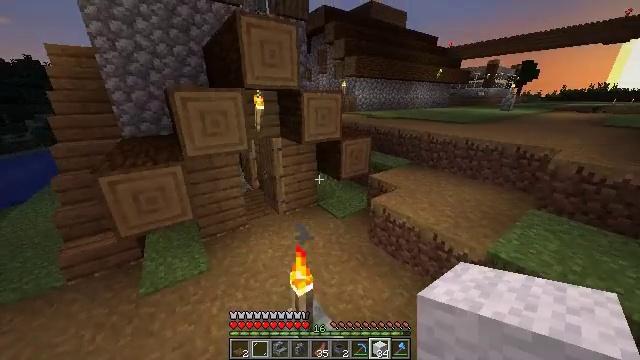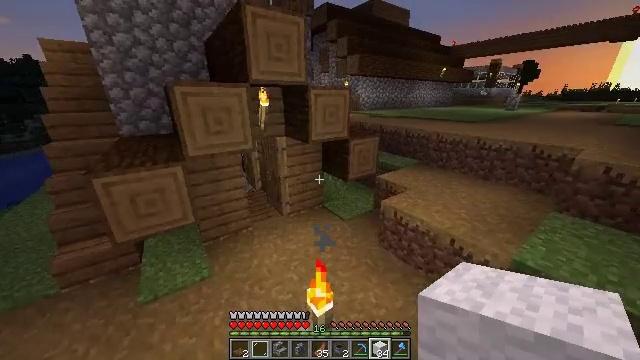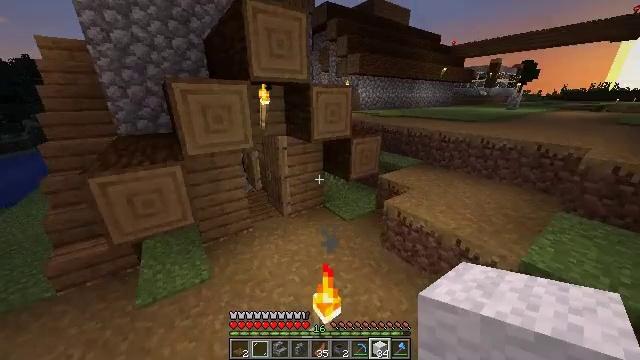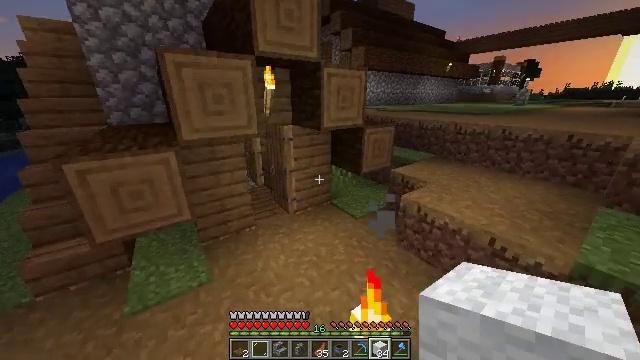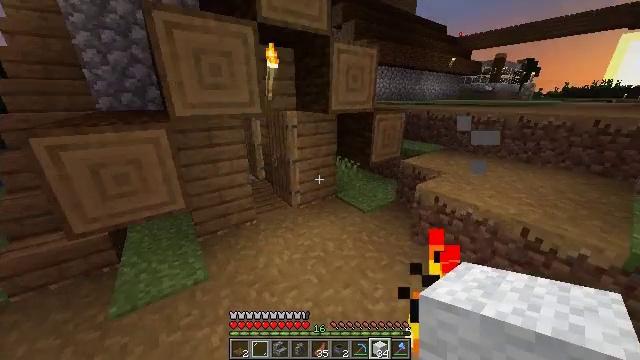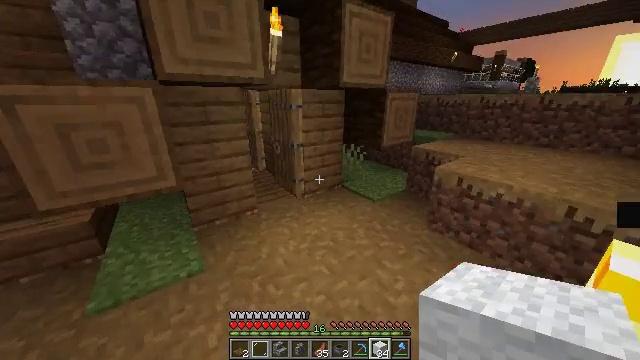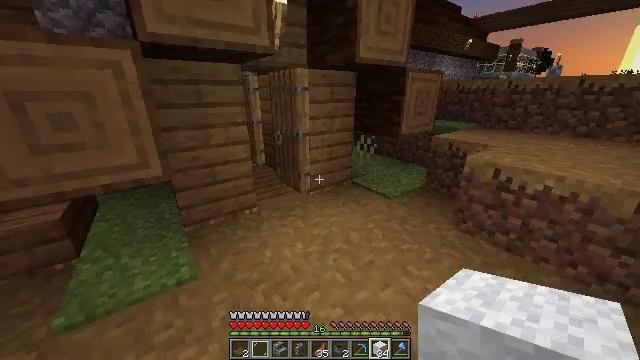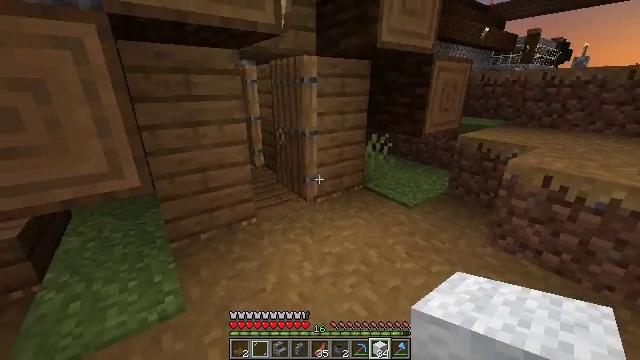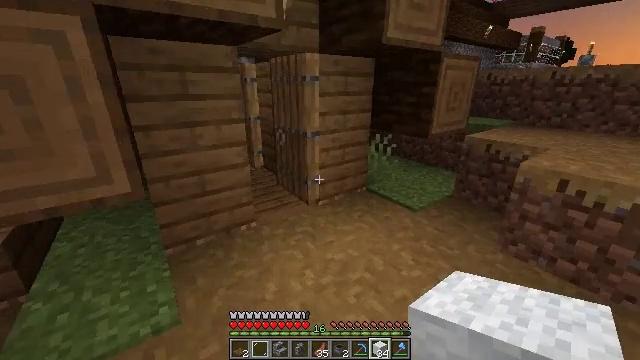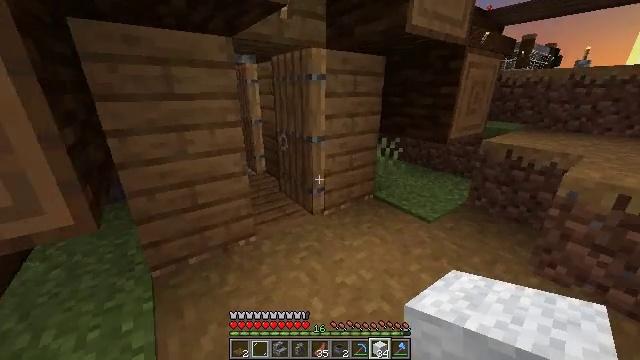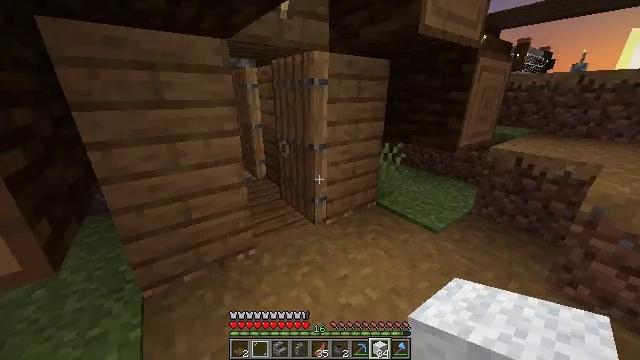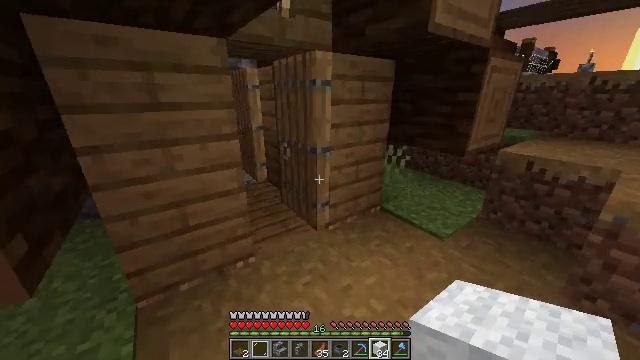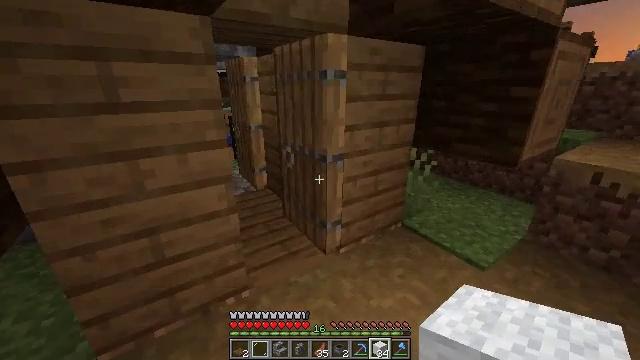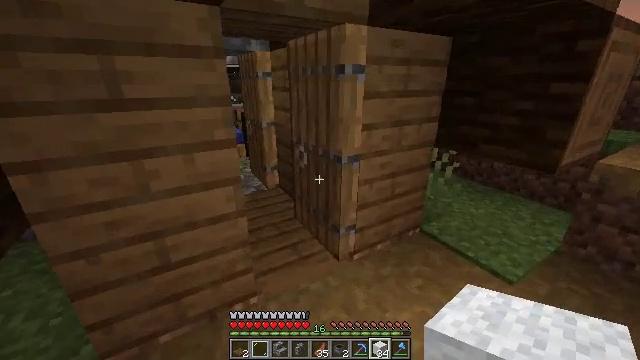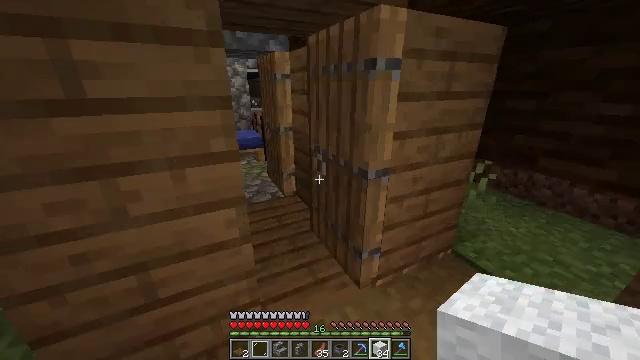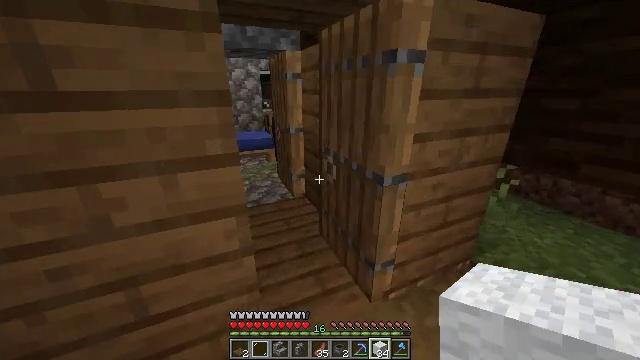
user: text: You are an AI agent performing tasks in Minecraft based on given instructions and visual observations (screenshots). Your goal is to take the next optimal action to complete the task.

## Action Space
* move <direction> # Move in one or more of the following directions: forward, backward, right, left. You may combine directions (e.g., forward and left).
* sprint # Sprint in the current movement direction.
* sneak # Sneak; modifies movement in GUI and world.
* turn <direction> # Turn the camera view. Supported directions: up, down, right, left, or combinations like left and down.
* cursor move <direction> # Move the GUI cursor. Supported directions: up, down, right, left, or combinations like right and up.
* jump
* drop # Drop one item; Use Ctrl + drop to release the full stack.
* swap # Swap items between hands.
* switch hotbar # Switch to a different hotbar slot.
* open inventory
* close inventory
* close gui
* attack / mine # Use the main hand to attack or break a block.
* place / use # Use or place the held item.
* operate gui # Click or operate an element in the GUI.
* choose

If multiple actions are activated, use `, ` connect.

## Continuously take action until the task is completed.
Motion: motion action
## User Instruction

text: Retrieve the blue bed from the ground.
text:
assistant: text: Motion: move forward
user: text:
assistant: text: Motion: move forward, sprint
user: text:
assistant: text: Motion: move forward, sprint
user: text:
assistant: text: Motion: move forward, sprint
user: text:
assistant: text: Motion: move forward
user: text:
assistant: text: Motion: move forward
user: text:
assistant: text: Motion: move forward
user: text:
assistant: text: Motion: move forward, sprint
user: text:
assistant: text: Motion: move forward, sprint
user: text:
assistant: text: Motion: move forward, sprint
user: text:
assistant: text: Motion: move forward
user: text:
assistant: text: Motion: move forward, turn left
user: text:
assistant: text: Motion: move forward, turn left
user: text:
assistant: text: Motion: move forward, turn left
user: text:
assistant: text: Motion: move forward, sprint, turn left
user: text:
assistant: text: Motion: move forward, sprint, turn left
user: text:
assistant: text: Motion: move forward, sprint, turn left
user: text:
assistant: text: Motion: move forward
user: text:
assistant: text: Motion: move forward, turn left
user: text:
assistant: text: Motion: move forward, turn left
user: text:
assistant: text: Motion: move forward, sprint, turn left
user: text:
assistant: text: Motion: move forward, sprint
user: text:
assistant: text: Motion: move forward, sprint, turn left
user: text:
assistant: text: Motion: move forward, turn left
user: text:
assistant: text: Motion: move forward, turn left
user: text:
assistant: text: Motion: move forward, sprint, turn left
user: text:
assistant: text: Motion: move forward, sprint
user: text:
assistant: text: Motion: move forward, sprint, turn left
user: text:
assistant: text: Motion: move forward, turn left
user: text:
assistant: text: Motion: move forward